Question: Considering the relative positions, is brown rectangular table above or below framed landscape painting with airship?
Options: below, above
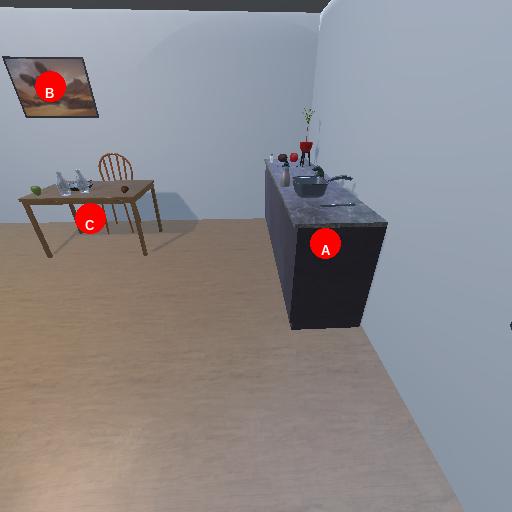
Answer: below